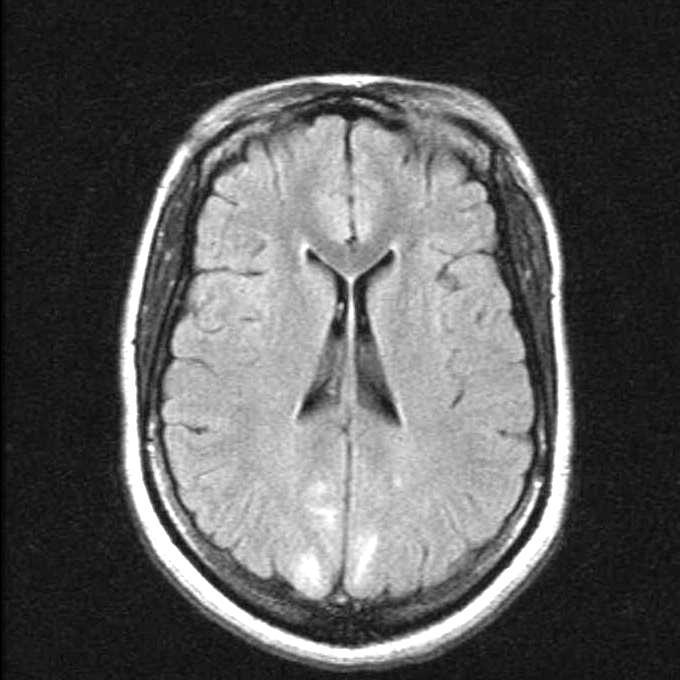
Label: notumor